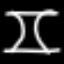
Label: hourglass